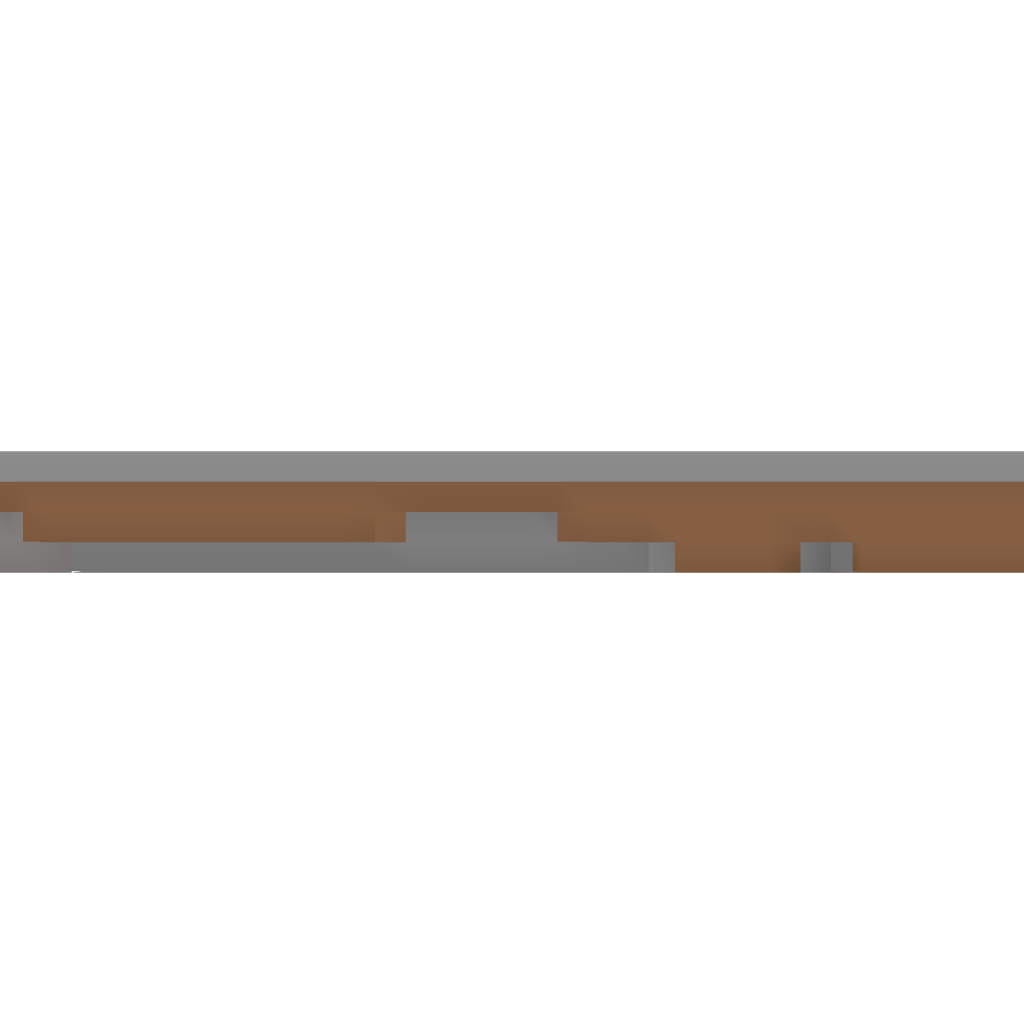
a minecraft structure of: Super-Shop